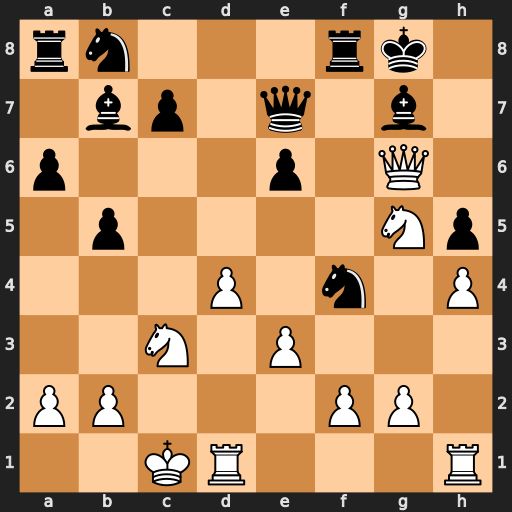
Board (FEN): rn3rk1/1bp1q1b1/p3p1Q1/1p4Np/3P1n1P/2N1P3/PP3PP1/2KR3R
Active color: w
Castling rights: -
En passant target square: -
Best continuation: Qh7#